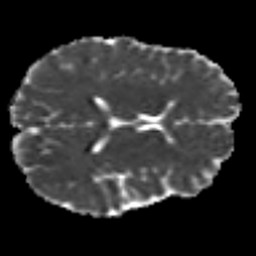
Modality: MD
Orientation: axial
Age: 22
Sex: male
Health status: healthy
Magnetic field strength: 3 T
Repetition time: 8.4 s
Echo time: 0.0926 s